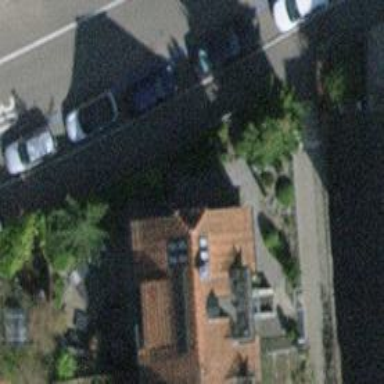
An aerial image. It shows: Terrace-style building with gabled roof.